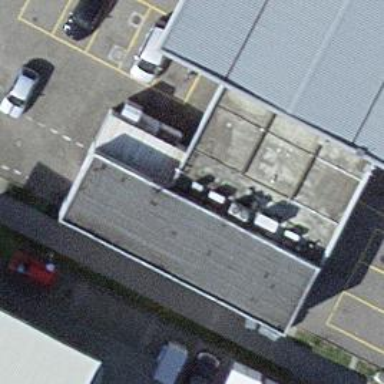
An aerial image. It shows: Convenience shop.